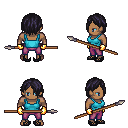
a pixel art fantasy rpg character, male body template, human, dark skin, teal pirate shirt, magenta pants, raven bangs hairstyle, gold gloves, ghillies, spear, four views (front, back, left, right), 2x2 character sprite sheet, small pixel art, hard edges, no anti-aliasing